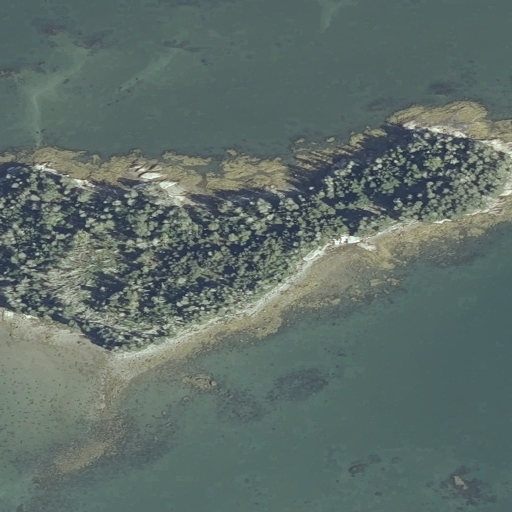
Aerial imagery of island in Maine named French House Island containing open water, herbaceous wetlands, and evergreen forest